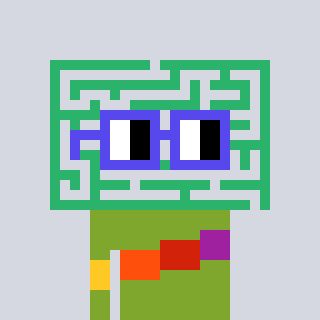
a pixel art character with square blue glasses, a maze-shaped head and a slimegreen-colored body on a cool background